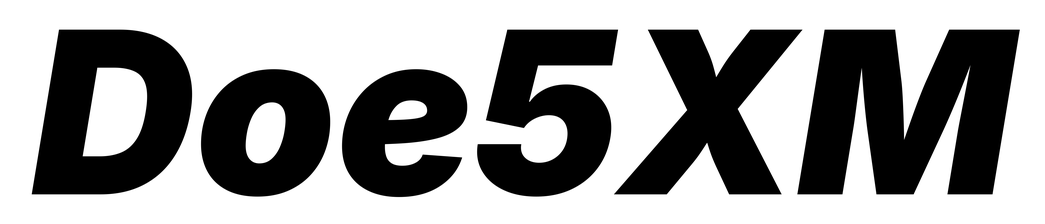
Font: Inter-Italic_Black_Italic